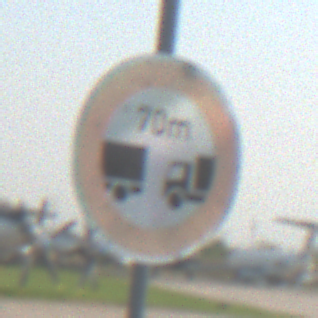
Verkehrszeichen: VerbotUnterschreitenMindestabstand
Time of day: MorningAfternoon
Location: Outdoor (Special)
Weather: Clear
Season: NotSpecified
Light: Natural